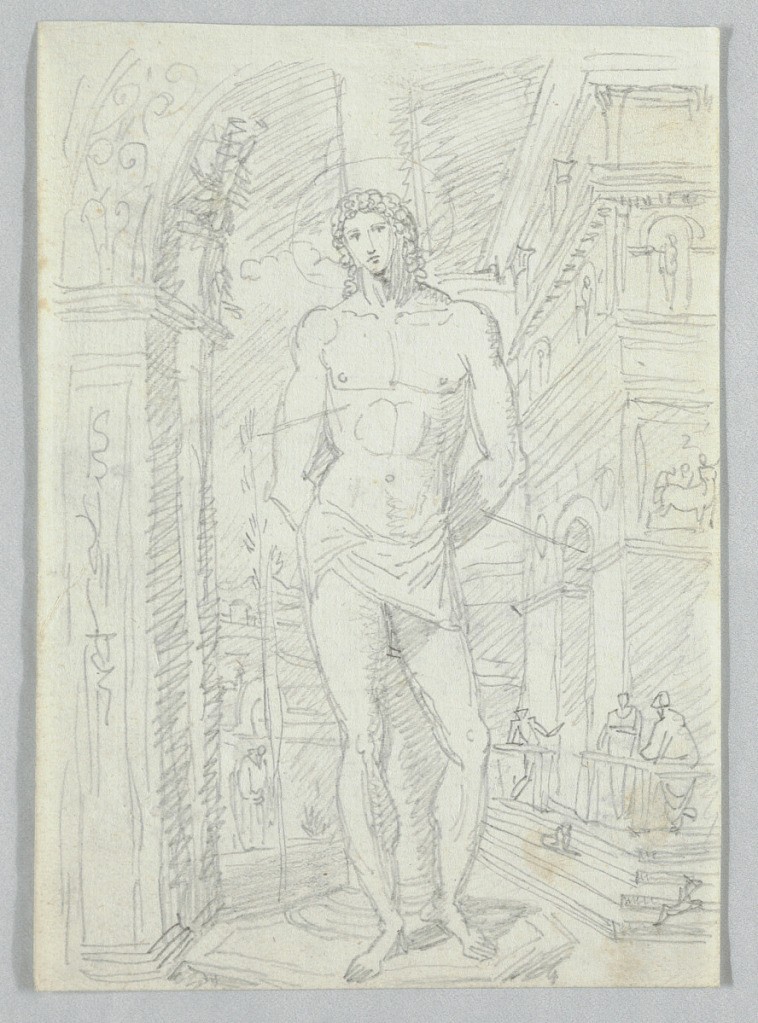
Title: Saint Sebastian
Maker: Felice Giani, Italian, 1758–1823
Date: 1810–20
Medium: Graphite on white laid paper
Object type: Drawing
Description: Study for or after image of Saint Sebastian. Saint figure appears in loin cloth before column set within an arch described at left. In background, view into city street with foreshortened building at right and partial view of building at left.  Verso: studies of women's and children's heads with separate studies of hands.